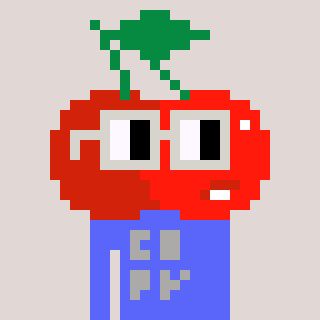
a pixel art character with square light gray glasses, a cherry-shaped head and a purple-colored body on a warm background